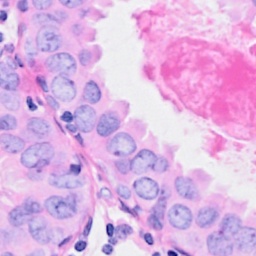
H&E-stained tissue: Breast